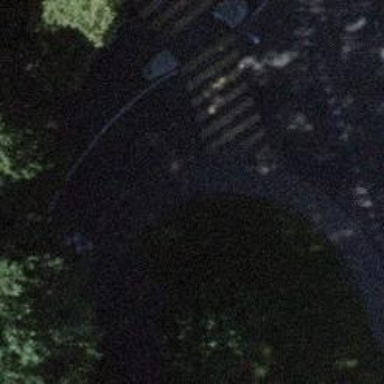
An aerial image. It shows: Pedestrian crossing with zebra markings on footway.